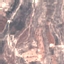
Land use / land cover class: HerbaceousVegetation